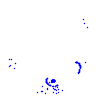
Particle: proton